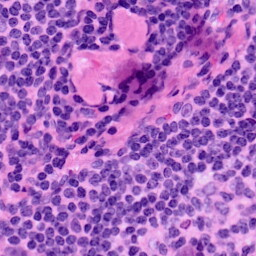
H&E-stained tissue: LymphNode